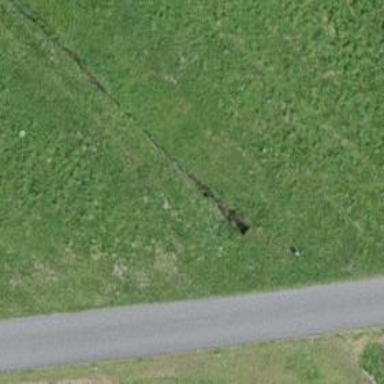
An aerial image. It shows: Culvert tunnel.